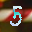
Label: 5